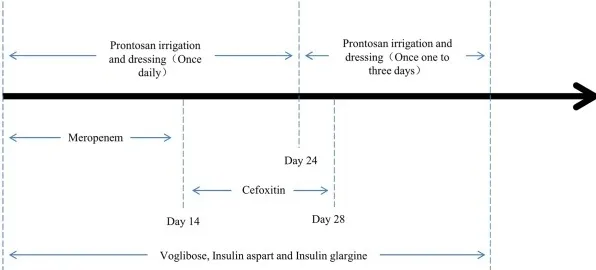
The timeline. Of the treatment process from the day of operation (day 0) to the day of healing (day 40).
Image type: chart (chart)